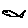
Label: fish